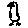
Label: bird